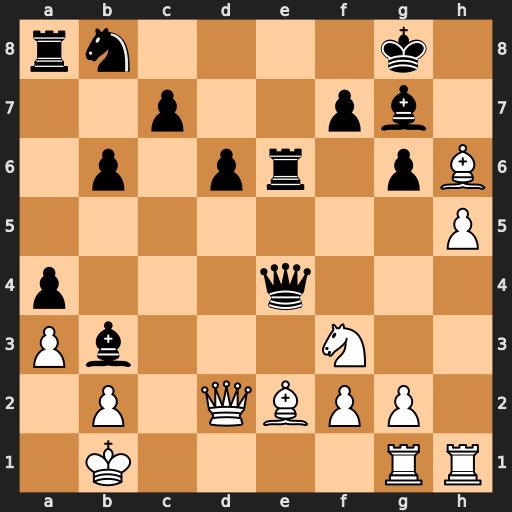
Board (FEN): rn4k1/2p2pb1/1p1pr1pB/7P/p3q3/Pb3N2/1P1QBPP1/1K4RR
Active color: w
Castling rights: -
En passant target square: -
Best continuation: Bd3 Bxh6 Bxe4 Bxd2 Bxa8